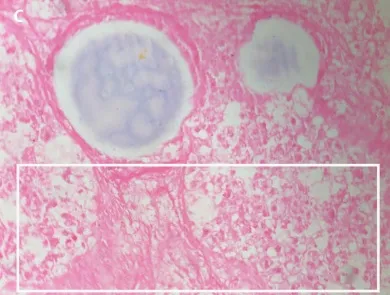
Presentation of two downstaged patients with HCC. (C) Pathological examination confirmed HCC with massive necrosis (x400); the necrotic region is shown in a white rectangle.
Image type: pathology (h&e)